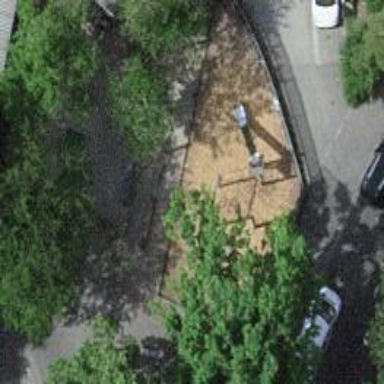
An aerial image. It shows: Playground featuring climbing frame.